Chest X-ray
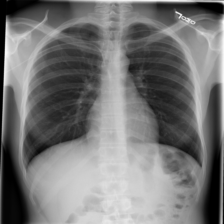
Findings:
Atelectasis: negative
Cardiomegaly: negative
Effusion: negative
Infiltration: negative
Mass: negative
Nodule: negative
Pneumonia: negative
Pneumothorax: negative
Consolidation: negative
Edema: negative
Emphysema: negative
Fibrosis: negative
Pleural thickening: negative
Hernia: negative